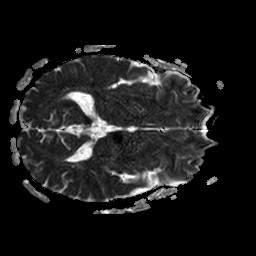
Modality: ADC
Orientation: axial
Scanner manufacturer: philips
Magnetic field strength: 1.5 T
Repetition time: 3.618 s
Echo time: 0.07039 s